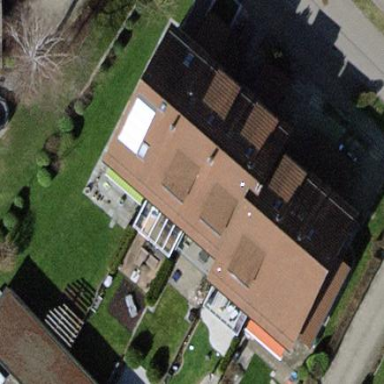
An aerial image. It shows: Terrace building.